Field crop: maize
Growth stage: 1
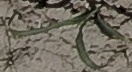
Species: sorghum